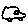
Label: car